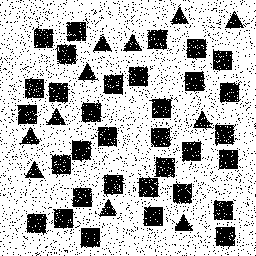
Squares: 33
Triangles: 11
Stars: 0
Total shapes: 44